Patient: sex M, age 60
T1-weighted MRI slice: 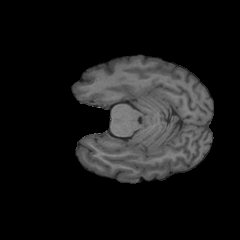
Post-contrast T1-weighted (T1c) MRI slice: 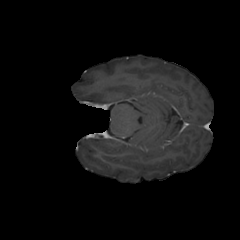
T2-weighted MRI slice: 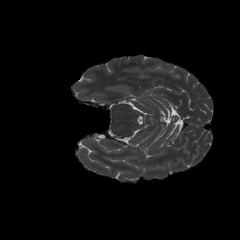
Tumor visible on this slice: no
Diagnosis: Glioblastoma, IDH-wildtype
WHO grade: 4